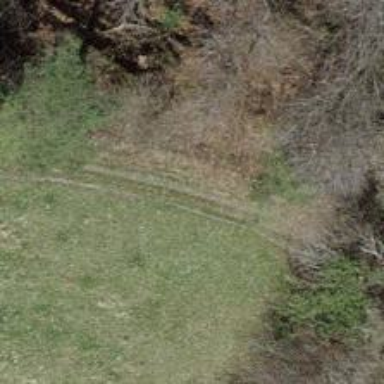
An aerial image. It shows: Ground path.